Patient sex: M
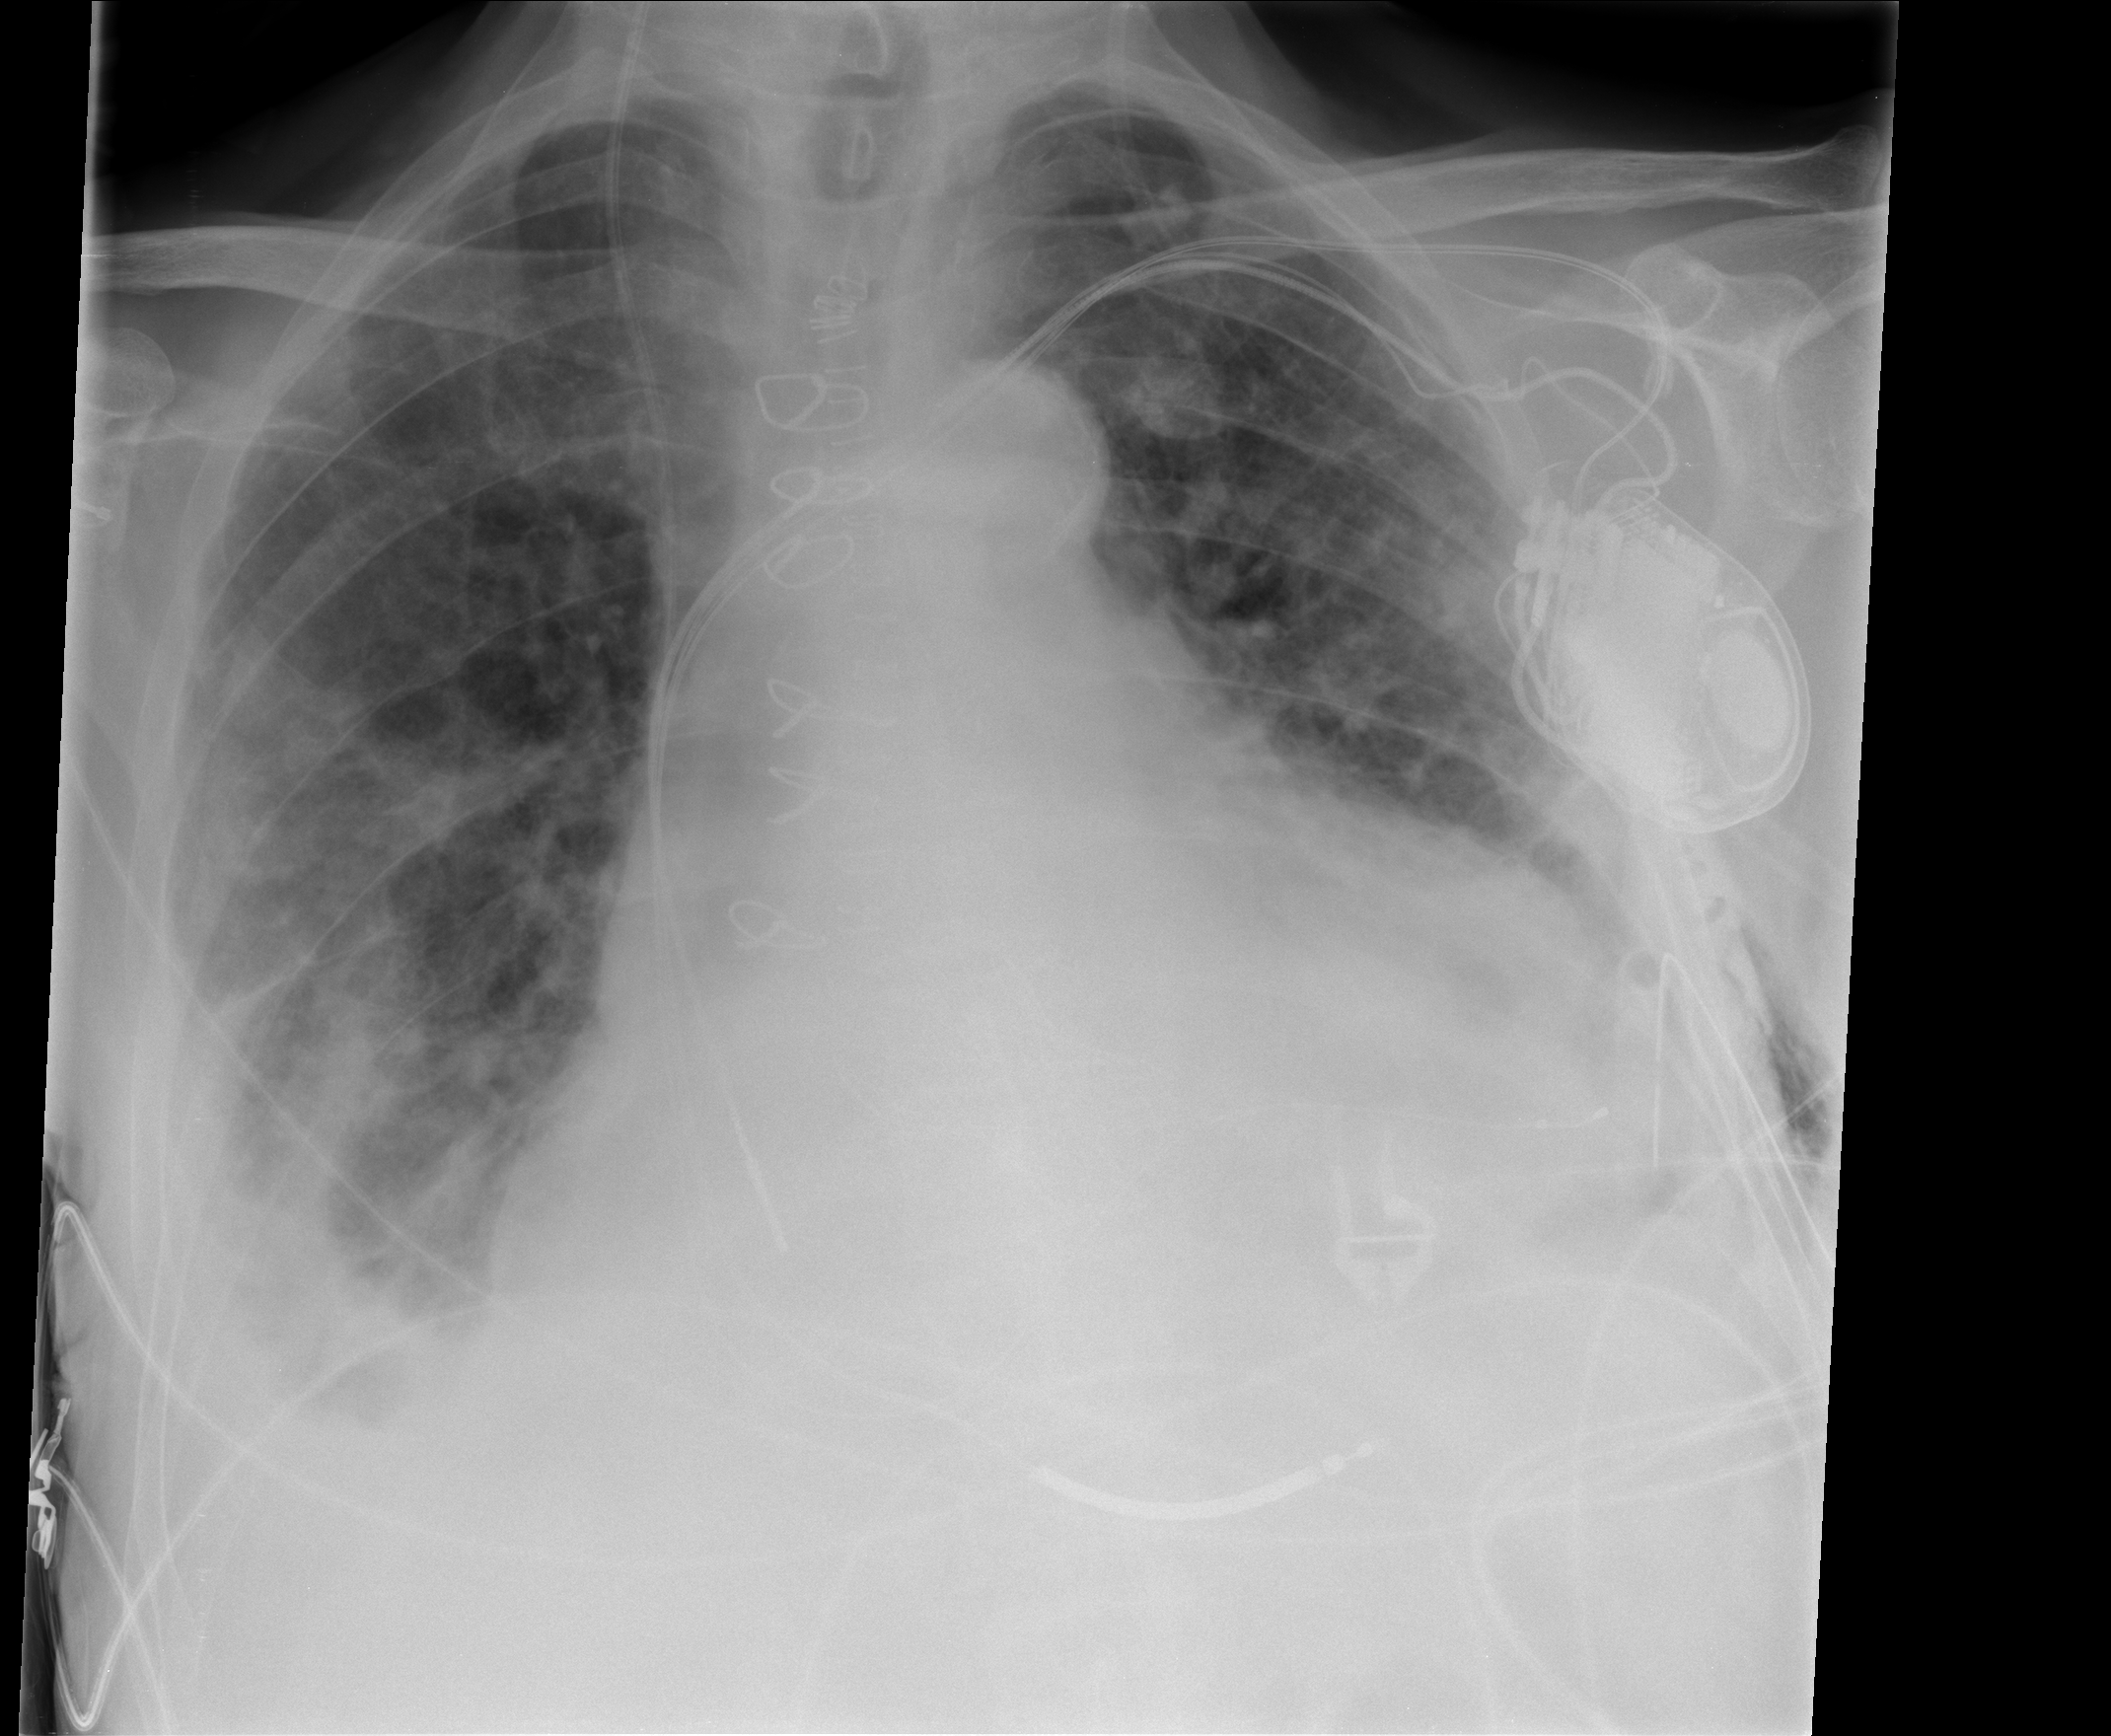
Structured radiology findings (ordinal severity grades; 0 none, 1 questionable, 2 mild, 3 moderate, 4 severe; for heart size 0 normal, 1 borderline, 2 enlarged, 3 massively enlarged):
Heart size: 2
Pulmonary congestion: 2
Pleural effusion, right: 2
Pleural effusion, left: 3
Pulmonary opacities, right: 3
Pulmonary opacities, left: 2
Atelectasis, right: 3
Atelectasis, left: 3